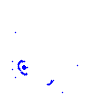
Particle: kaon